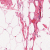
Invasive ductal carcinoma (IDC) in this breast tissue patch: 0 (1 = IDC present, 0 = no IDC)